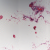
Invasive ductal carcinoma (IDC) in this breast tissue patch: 0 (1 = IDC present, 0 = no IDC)